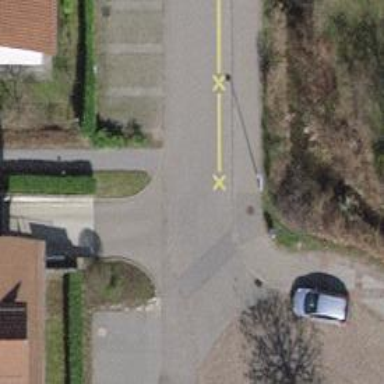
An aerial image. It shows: Kerb barrier.